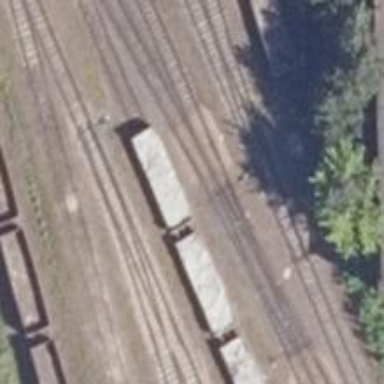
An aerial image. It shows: Railway switch.